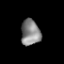
Tissue: lung
Cell type: Fibroblasts
Senescence score: 0.2389
Nuclear area (px): 486
Mean DAPI intensity: 133.868